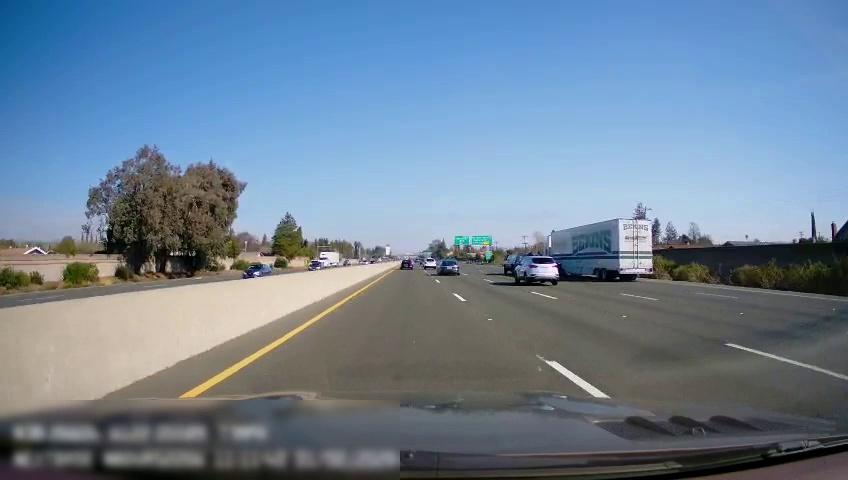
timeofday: Day
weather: Sunny
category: Drivable Space
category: Drivable Space
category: Vehicles | Car
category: Vehicles | Other LV
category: Vehicles | Car
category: Vehicles | Car
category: Vehicles | SUV
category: Vehicles | Other LV
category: Vehicles | SUV
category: Vehicles | Car
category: Vehicles | SUV
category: Lanes | Alternate Lane
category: Lanes | Current Lane
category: Lanes | Current Lane
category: Lanes | Alternate Lane
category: Lanes | Alternate Lane
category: Lanes | Opposite Lane
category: Lanes | Opposite Lane
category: Traffic | Signs
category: Traffic | Signs